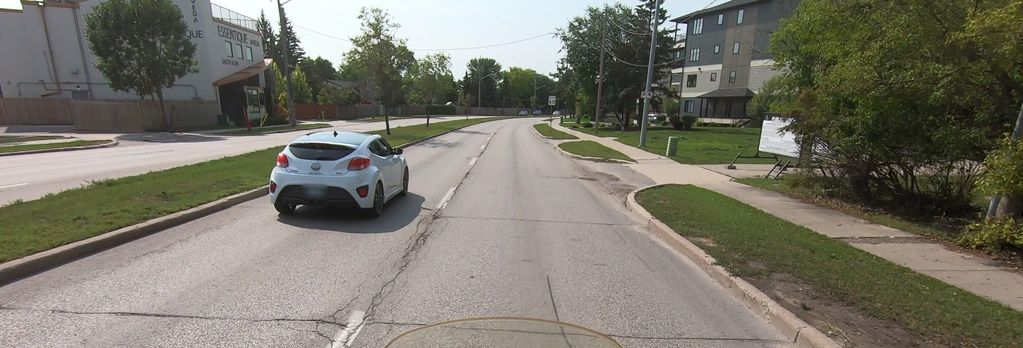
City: winnipeg